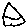
Label: house